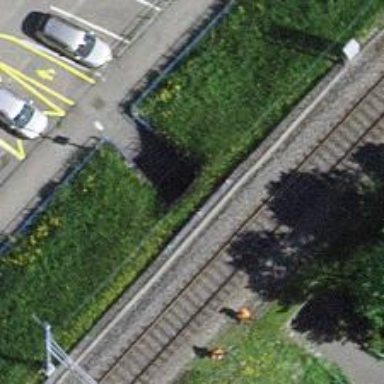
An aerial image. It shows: Footway passing through tunnel.